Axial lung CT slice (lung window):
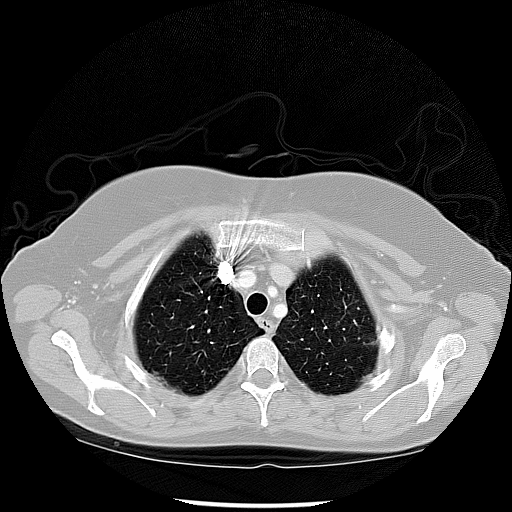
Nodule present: no